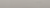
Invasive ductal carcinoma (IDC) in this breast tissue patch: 0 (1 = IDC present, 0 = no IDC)